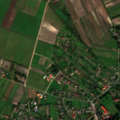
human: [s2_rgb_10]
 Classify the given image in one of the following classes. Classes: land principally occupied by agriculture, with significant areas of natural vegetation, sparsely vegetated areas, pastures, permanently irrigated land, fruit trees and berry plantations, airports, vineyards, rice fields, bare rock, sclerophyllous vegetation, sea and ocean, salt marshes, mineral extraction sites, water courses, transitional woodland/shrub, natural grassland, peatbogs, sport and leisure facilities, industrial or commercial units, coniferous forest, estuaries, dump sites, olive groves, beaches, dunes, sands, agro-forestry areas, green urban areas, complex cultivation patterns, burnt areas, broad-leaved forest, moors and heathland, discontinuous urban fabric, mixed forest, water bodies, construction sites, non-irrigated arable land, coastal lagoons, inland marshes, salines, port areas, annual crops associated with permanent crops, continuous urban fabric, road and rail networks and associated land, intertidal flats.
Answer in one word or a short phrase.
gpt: discontinuous urban fabric, non-irrigated arable land, complex cultivation patterns